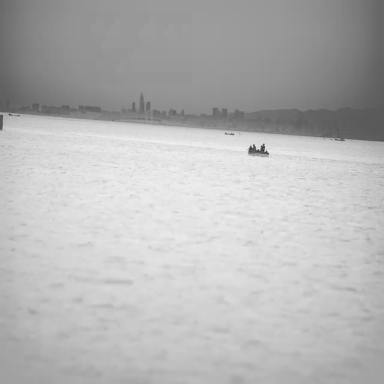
There are four bulk_carriers in the infrared image.